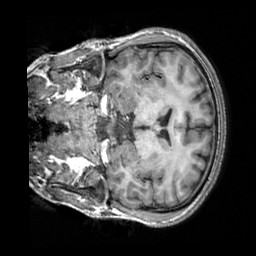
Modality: T1w
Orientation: coronal
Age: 26
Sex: male
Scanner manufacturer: siemens
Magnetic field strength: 3 T
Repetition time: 2.3 s
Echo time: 0.00303 s